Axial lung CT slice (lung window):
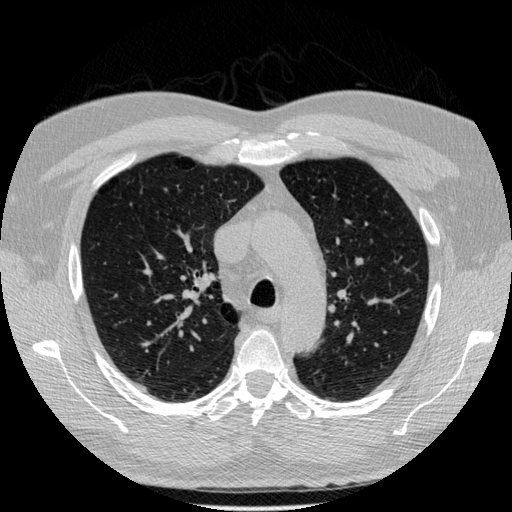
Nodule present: no